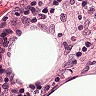
Metastatic tissue present: no